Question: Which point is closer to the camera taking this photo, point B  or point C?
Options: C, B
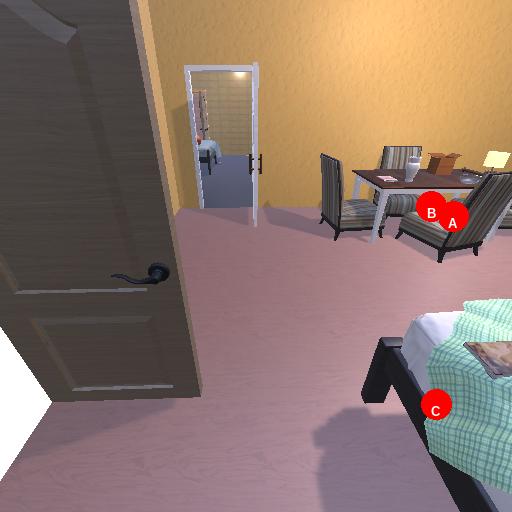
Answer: C